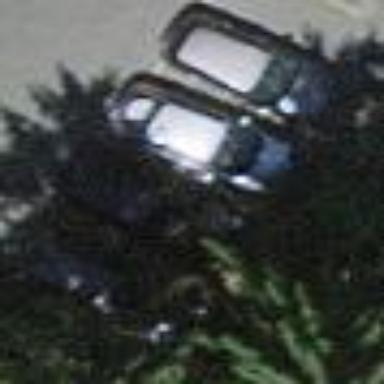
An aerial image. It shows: Street-side parking area with asphalt surface.